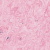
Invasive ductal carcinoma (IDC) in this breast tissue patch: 0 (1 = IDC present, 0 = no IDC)